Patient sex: F
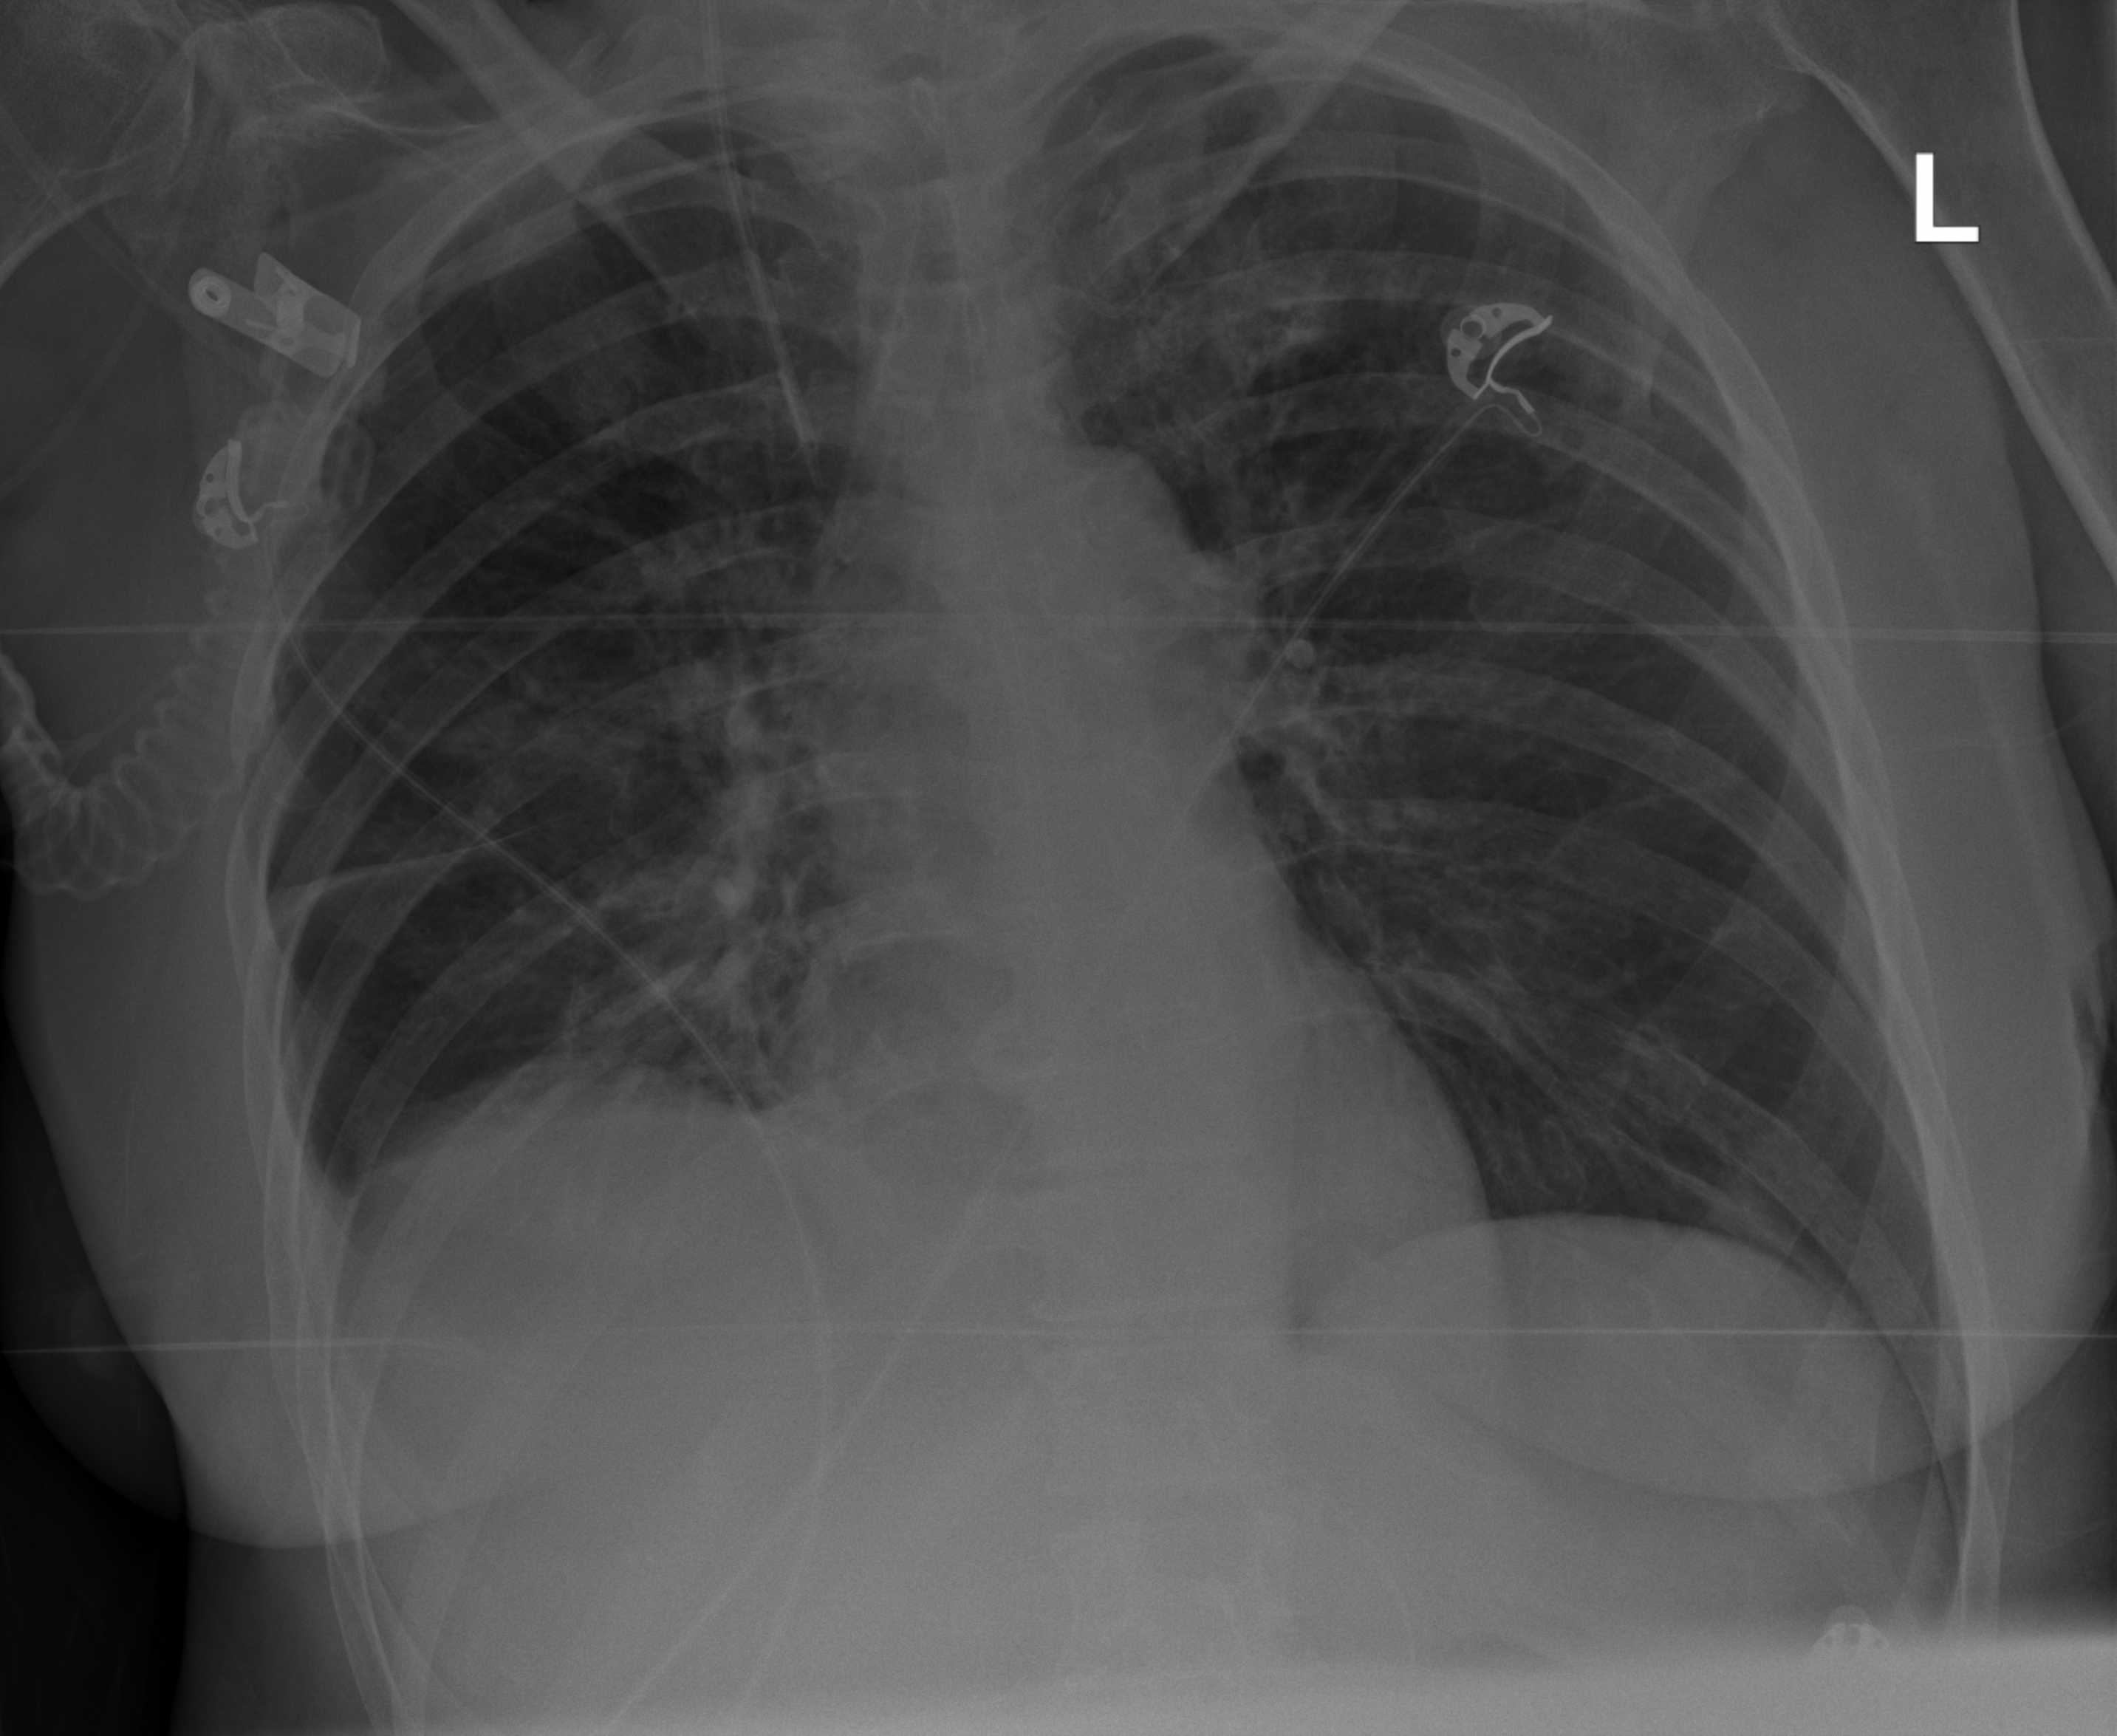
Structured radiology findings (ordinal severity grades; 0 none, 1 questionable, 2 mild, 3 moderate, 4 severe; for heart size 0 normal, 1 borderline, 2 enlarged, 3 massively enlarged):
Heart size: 0
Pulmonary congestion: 0
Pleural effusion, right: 2
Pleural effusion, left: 0
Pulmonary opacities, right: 2
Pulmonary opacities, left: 0
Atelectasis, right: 2
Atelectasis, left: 2